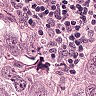
Metastatic tissue present: yes